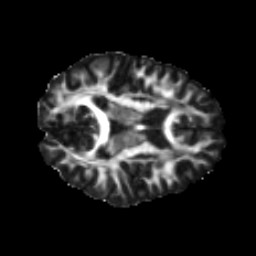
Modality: FA
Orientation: axial
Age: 23
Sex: female
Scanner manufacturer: ge
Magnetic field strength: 3 T
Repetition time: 7.8 s
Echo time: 0.0606 s